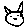
Label: cat